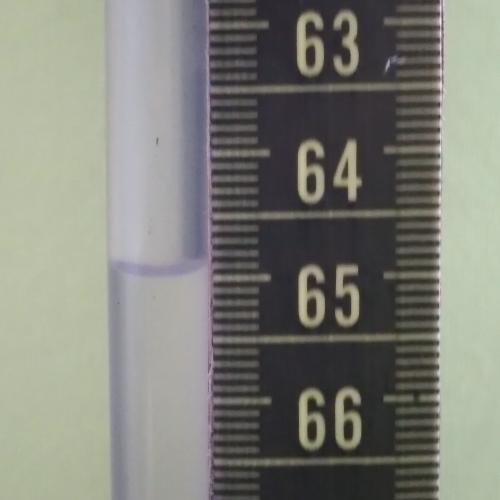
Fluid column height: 64.9 cm